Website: macys
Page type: gifting
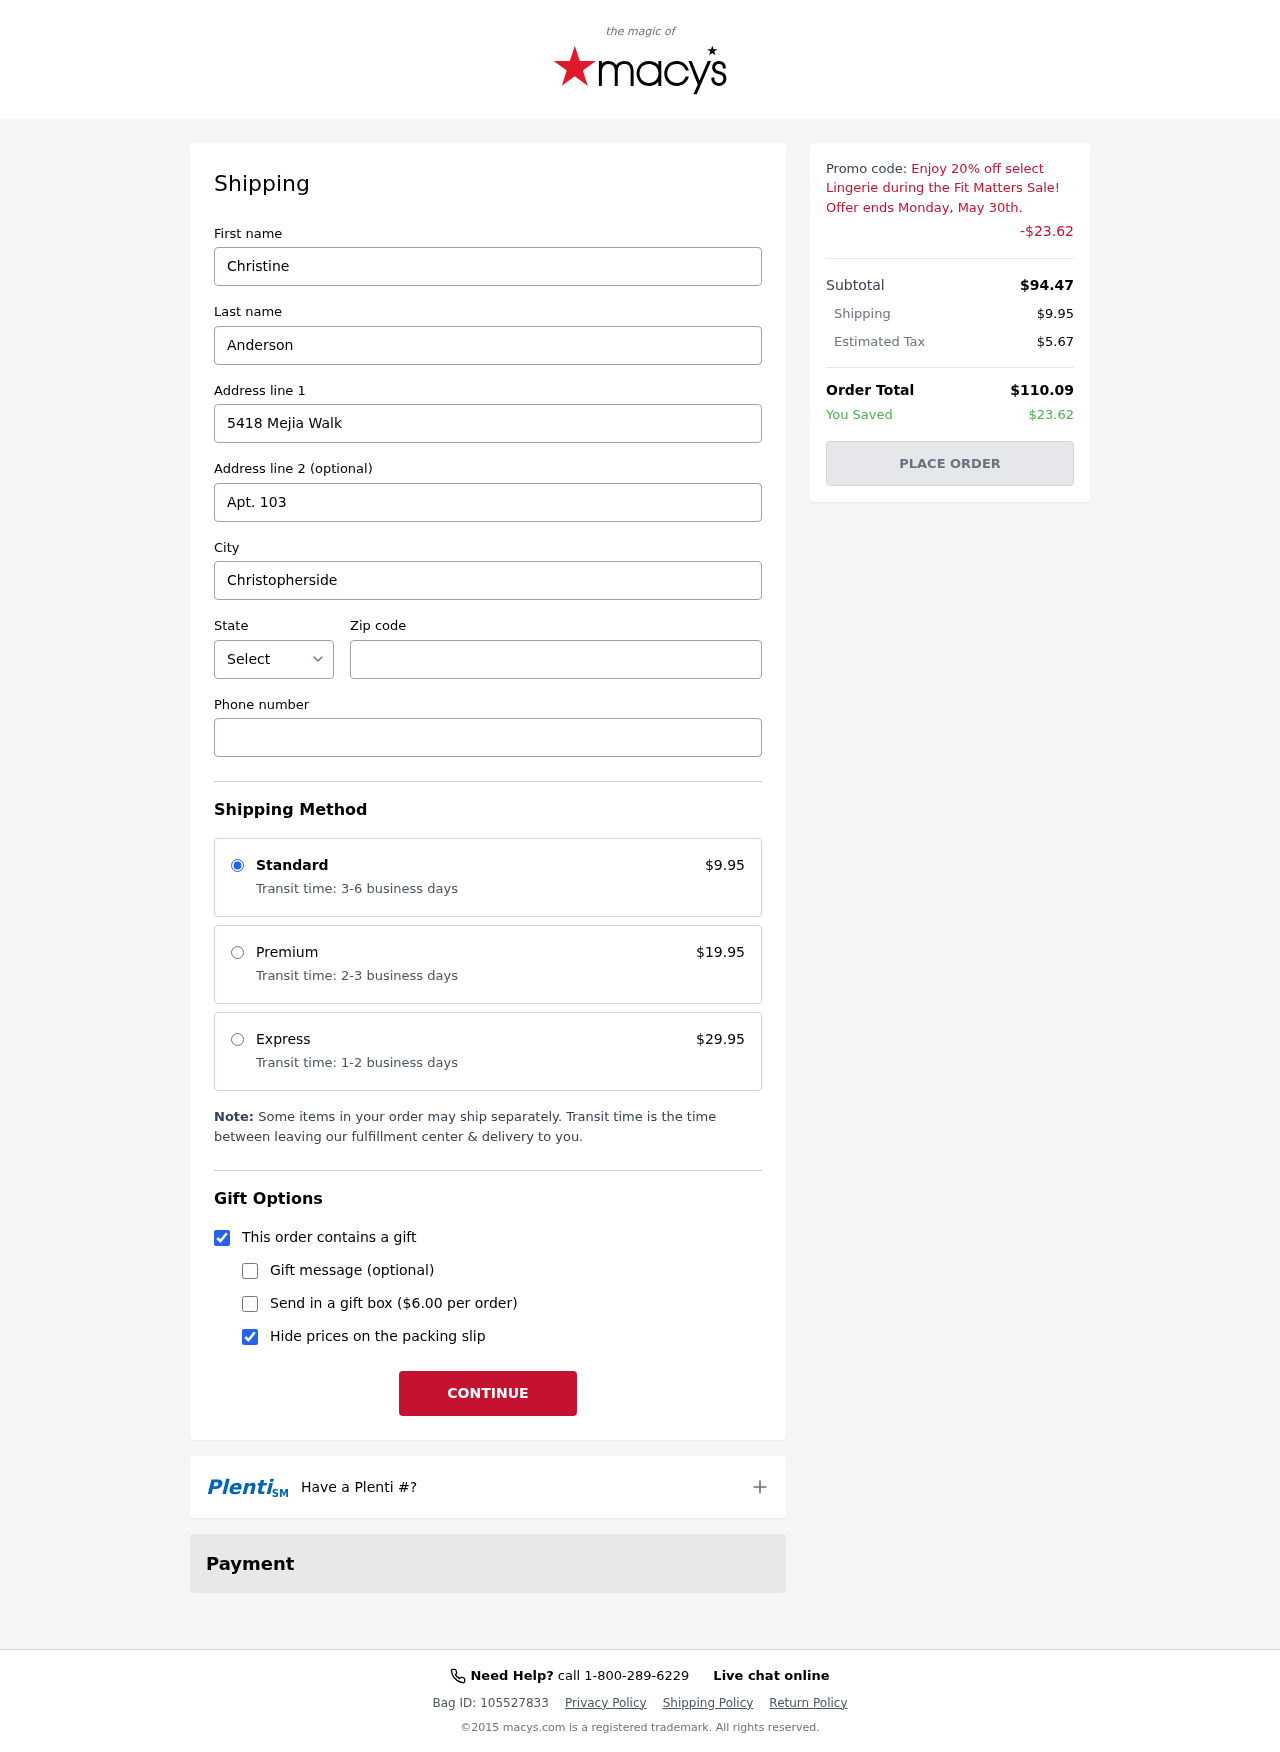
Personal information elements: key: PII_CITY
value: Christopherside
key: PII_FIRSTNAME
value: Christine
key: PII_LASTNAME
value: Anderson
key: PII_PHONE
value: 6766364437
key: PII_POSTCODE
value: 26047
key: PII_STATE_ABBR
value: OH
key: PII_STREET
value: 5418 Mejia Walk
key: PII_STREET2
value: Apt. 103
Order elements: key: ORDER_SHIPPING_COST
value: $9.95
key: ORDER_DISCOUNT
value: -$23.62
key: ORDER_SUBTOTAL
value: $94.47
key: ORDER_TAX
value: $5.67
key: ORDER_TOTAL
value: $110.09
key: ORDER_SAVINGS
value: $23.62